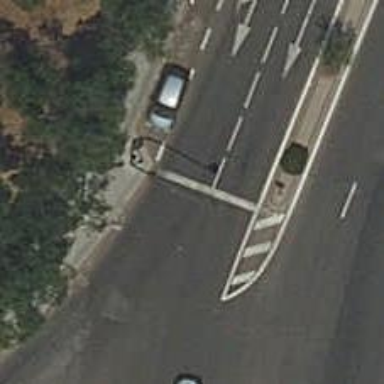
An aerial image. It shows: Road with traffic signals.